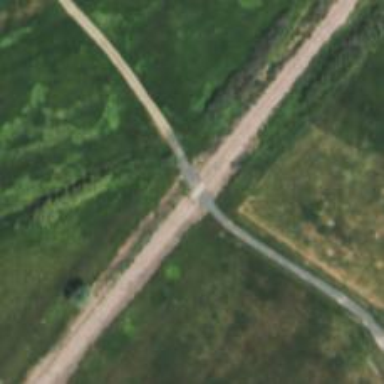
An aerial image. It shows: Level crossing along the railway.